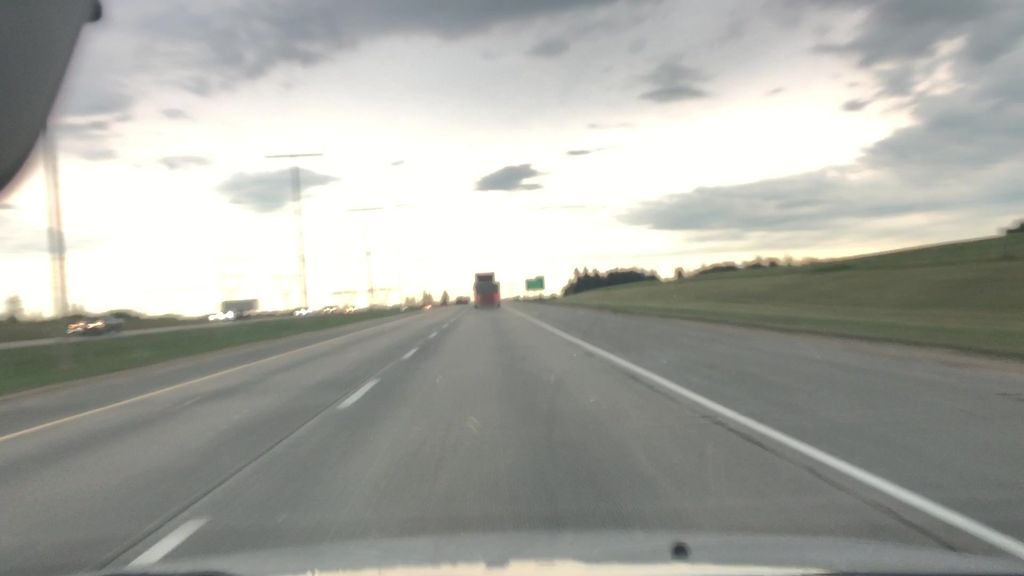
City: edmonton